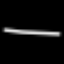
Label: line